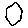
Label: hexagon